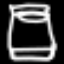
Label: bed